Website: apple-inc
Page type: review-order
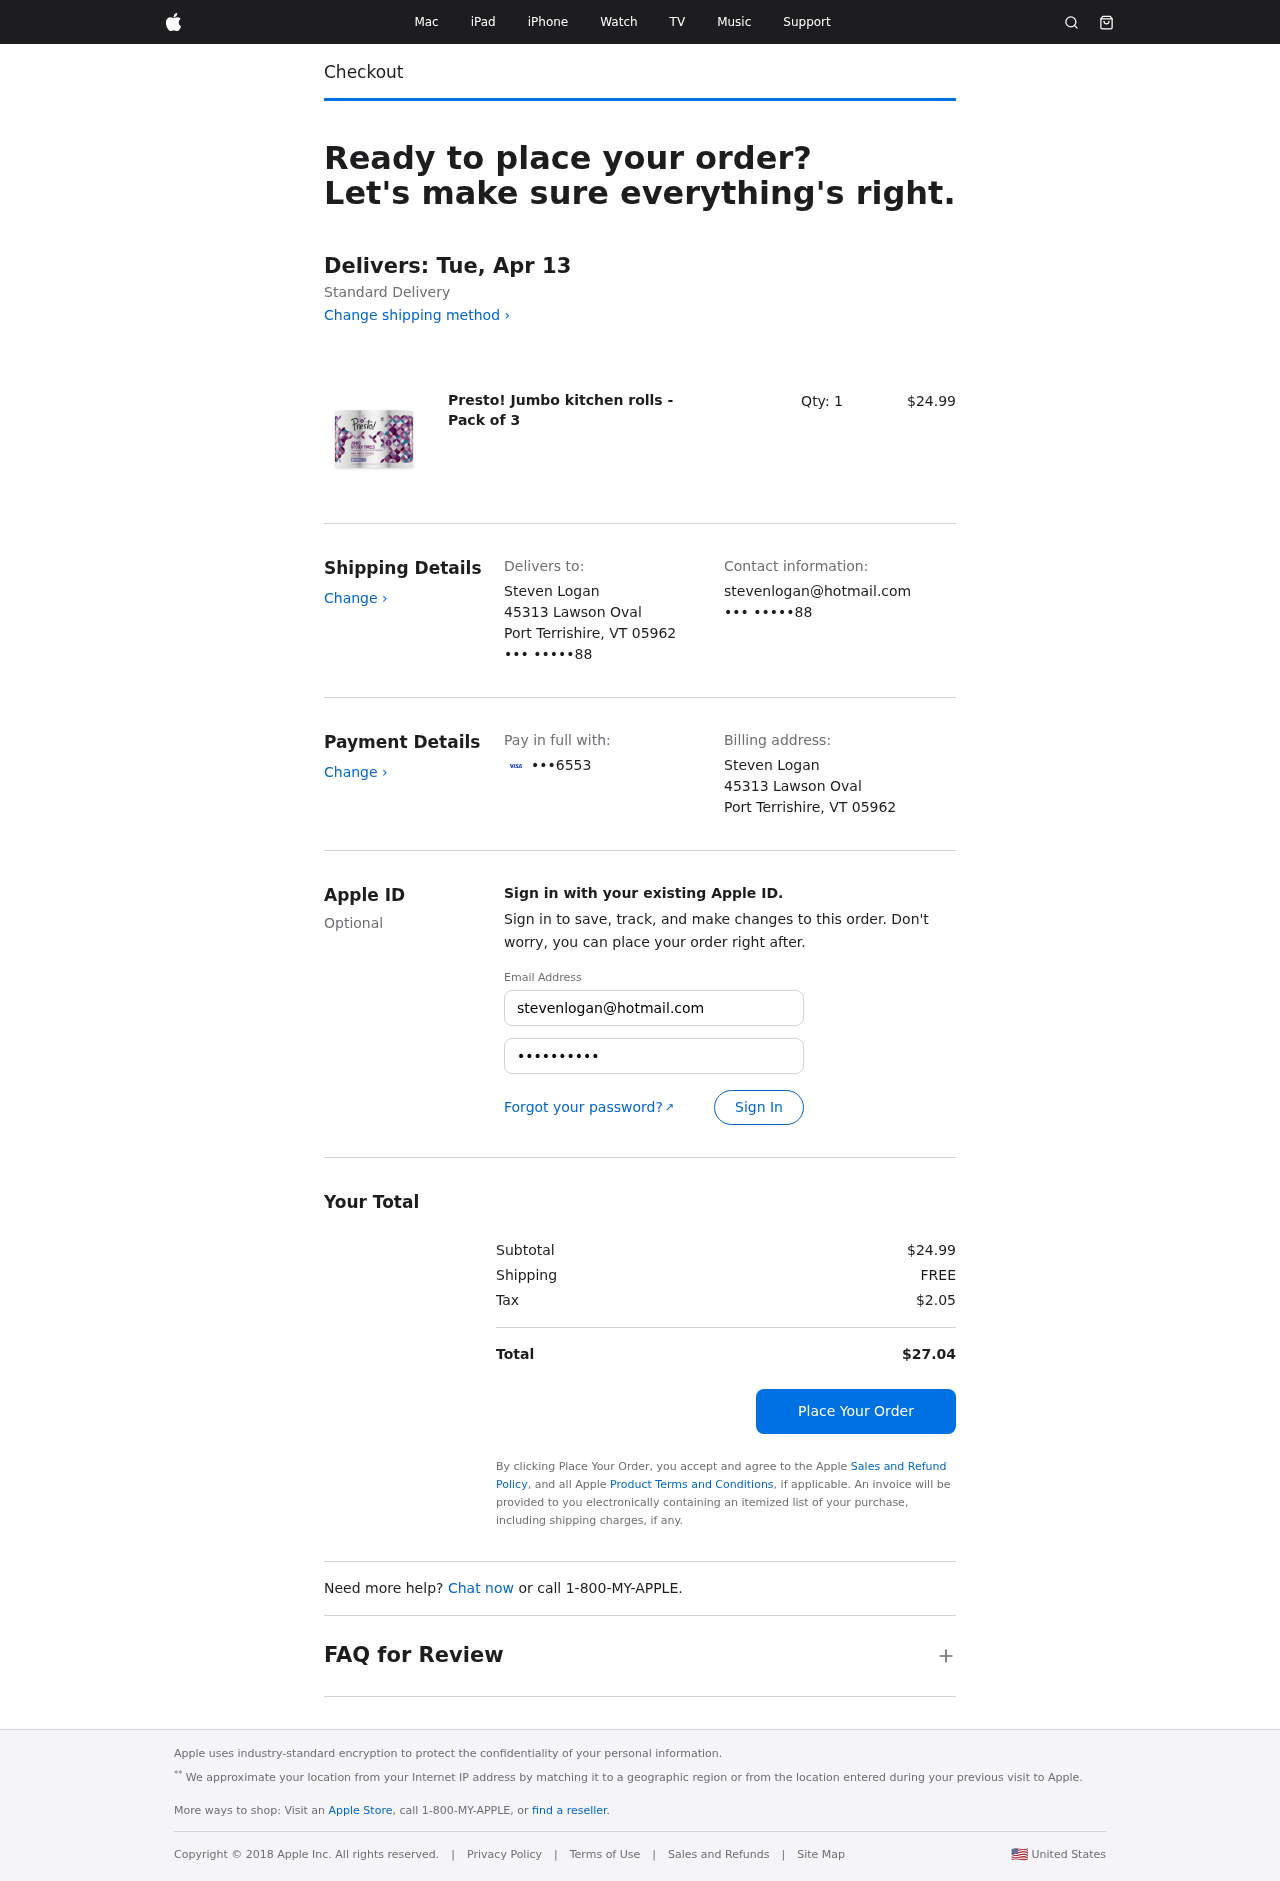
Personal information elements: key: PII_CARD_LAST4
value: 6553
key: PII_CITY_STATE_ZIP
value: Port Terrishire, VT 05962
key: PII_EMAIL3
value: stevenlogan@hotmail.com
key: PII_FULLNAME
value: Steven Logan
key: PII_PHONE_SUFFIX
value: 88
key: PII_STREET
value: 45313 Lawson Oval
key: PII_EMAIL2
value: stevenlogan@hotmail.com
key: PII_PHONE_SUFFIX2
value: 88
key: PII_FULLNAME2
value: Steven Logan
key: PII_CITY
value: Port Terrishire
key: PII_STATE_ABBR
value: VT
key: PII_POSTCODE
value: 05962
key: PII_POSTCODE_FULL
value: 05962
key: PII_CITY_STATE
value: Port Terrishire, VT
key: PII_POSTCODE_NUMERIC
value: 5962
Product elements: key: PRODUCT1_NAME
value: Presto! Jumbo kitchen rolls - Pack of 3
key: PRODUCT1_PRICE
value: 24.99
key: PRODUCT1_QUANTITY
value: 1
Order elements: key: ORDER_DELIVERY_DATE
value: Delivers: Tue, Apr 13
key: ORDER_SUBTOTAL
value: $24.99
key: ORDER_SHIPPING_COST
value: FREE
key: ORDER_TAX
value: $2.05
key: ORDER_TOTAL
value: $27.04